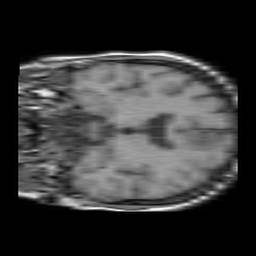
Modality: T1w
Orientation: coronal
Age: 44
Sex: female
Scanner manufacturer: philips
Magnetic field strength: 1.5 T
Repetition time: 0.184 s
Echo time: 0.001846 s